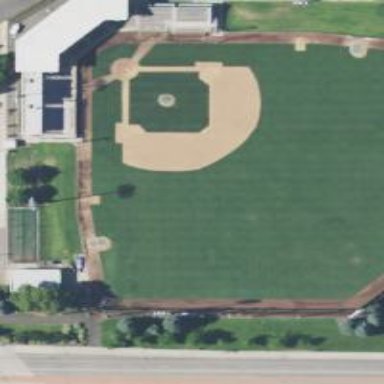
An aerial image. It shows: Baseball stadium.